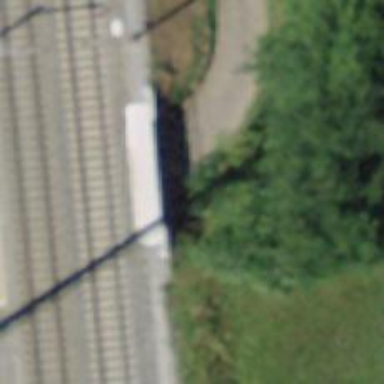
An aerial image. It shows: Track road passing through tunnel.